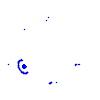
Particle: electron